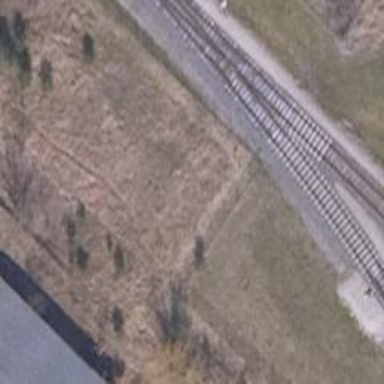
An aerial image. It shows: Railway switch.